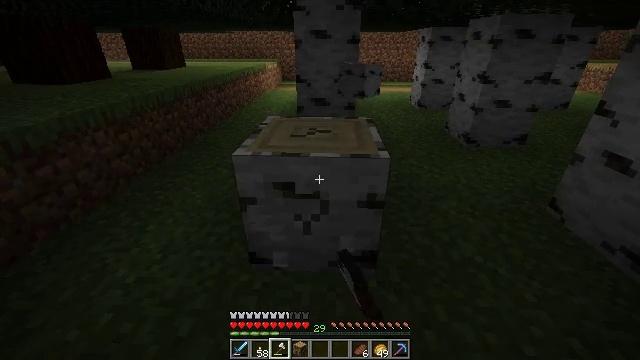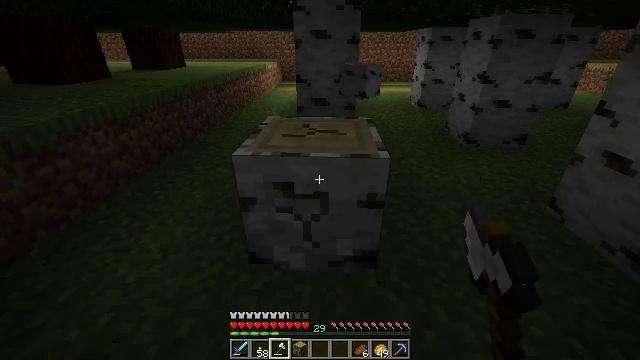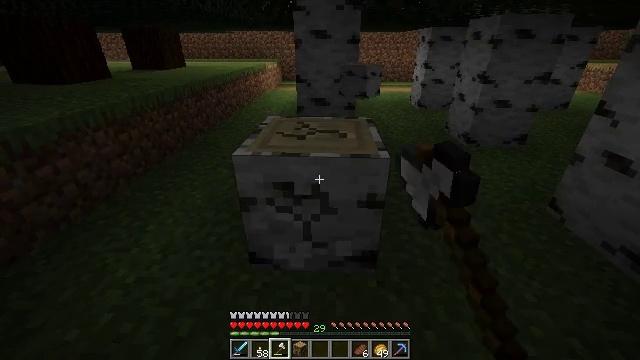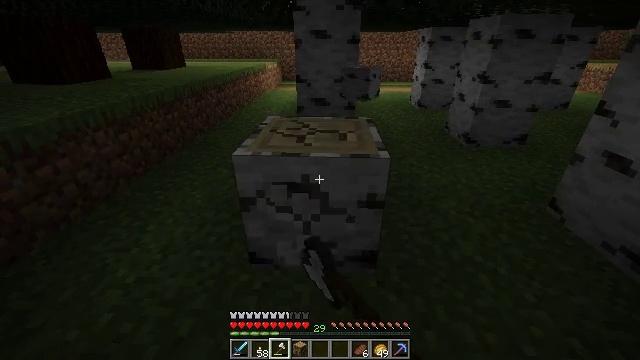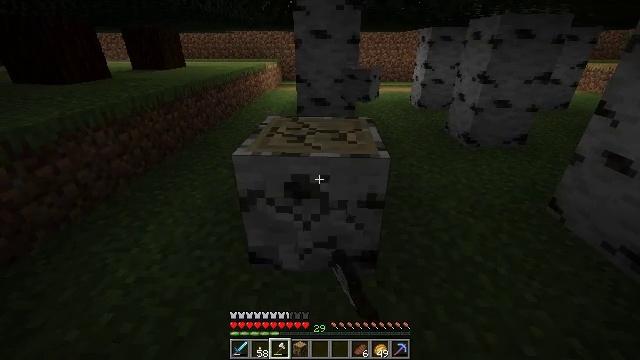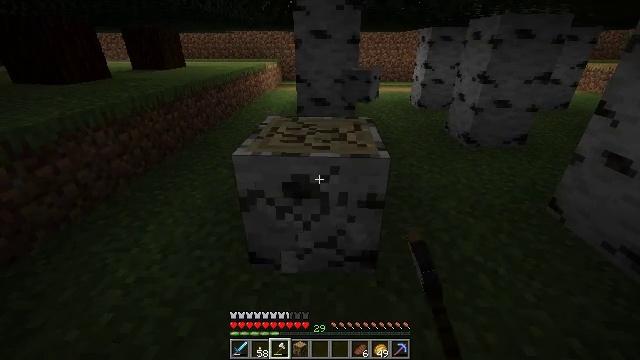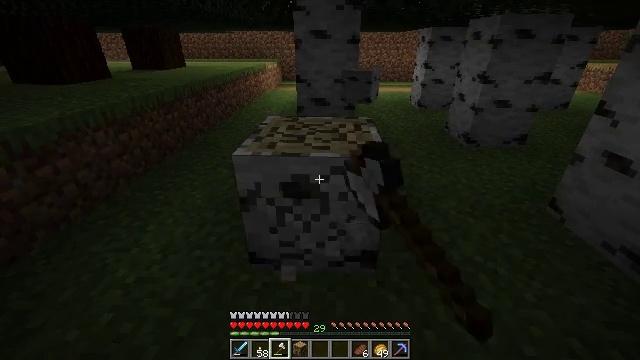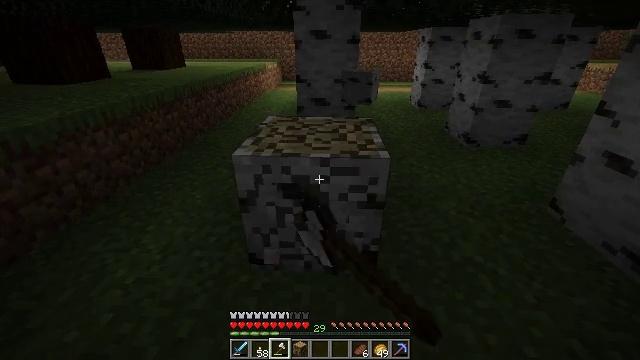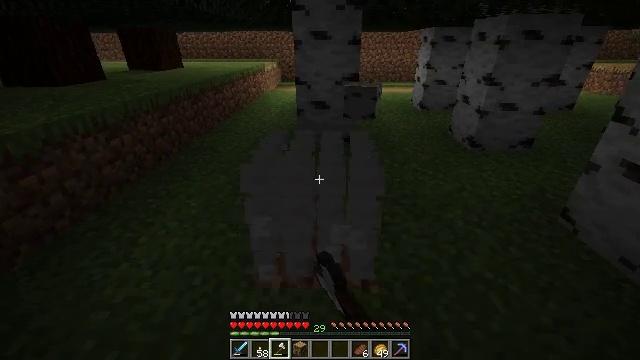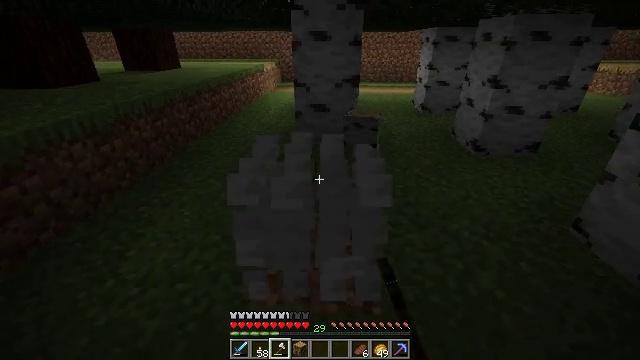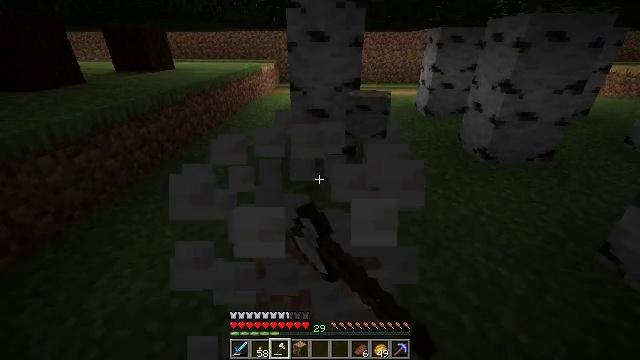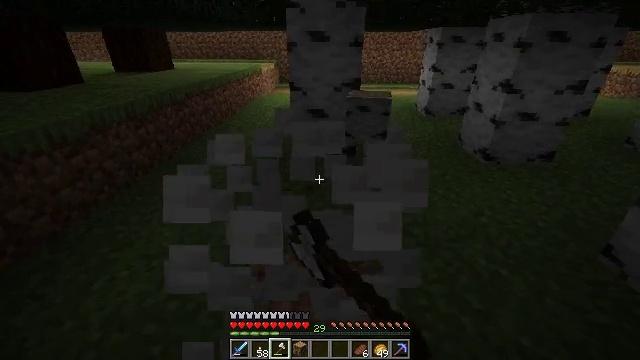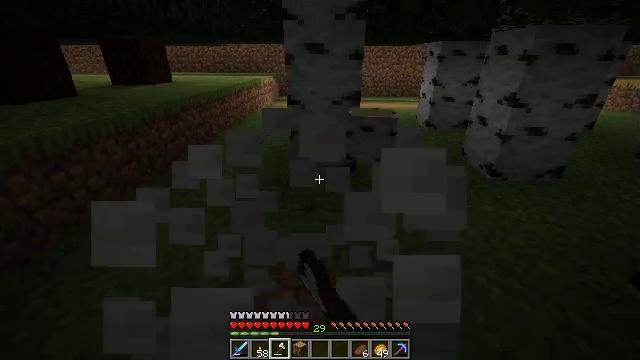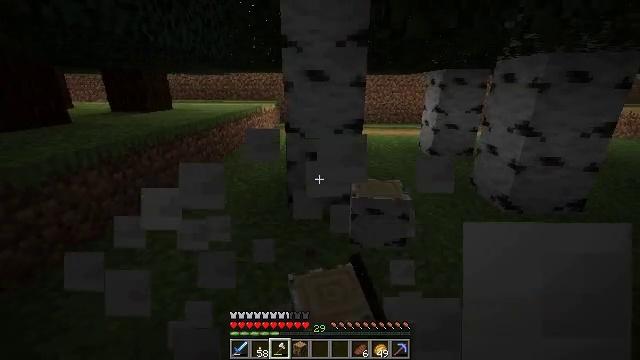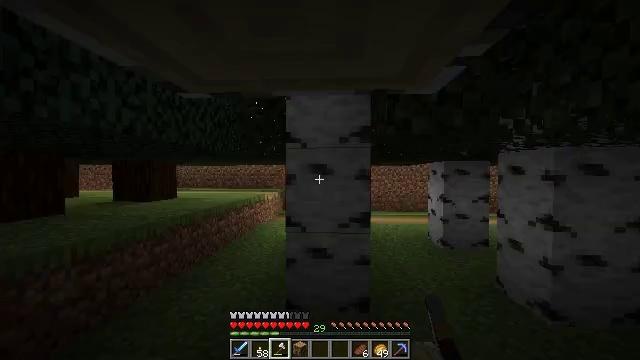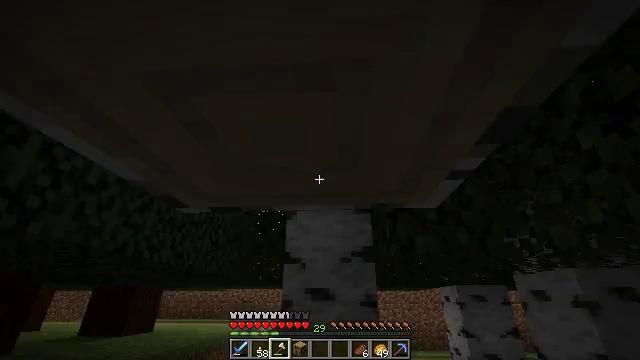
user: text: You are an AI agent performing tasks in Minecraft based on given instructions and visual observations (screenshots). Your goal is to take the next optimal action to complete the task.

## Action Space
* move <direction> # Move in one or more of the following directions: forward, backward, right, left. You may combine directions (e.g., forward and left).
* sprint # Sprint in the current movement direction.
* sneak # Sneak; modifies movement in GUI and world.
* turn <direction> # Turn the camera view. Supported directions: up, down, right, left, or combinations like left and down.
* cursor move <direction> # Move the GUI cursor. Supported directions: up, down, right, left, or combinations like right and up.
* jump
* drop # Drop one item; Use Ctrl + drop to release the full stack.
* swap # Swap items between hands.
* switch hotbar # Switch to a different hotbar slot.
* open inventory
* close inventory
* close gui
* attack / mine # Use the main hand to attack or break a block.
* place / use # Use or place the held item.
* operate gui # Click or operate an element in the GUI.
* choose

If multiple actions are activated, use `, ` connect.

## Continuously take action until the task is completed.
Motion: motion action
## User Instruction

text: Use your axe to get birch logs.
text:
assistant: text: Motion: attack / mine
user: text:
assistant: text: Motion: attack / mine
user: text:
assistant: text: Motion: attack / mine
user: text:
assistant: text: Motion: attack / mine
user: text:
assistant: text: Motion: attack / mine
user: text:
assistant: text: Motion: attack / mine
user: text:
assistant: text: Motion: move forward, attack / mine
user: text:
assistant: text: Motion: move forward, attack / mine
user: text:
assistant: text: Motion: move forward, attack / mine
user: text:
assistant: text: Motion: move forward, attack / mine
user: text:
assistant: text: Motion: move forward
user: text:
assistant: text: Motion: move forward, turn up
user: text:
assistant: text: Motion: move forward, turn up
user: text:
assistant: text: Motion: move forward, turn up
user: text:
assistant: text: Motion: turn up
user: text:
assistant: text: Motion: turn right and up
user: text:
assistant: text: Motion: turn right and up, attack / mine
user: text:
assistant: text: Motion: turn up, attack / mine
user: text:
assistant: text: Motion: turn up, attack / mine
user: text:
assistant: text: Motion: attack / mine
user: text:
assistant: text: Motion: attack / mine
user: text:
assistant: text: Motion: turn right, attack / mine
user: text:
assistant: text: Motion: turn up, attack / mine
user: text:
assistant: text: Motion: attack / mine
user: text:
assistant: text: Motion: turn left and down, attack / mine
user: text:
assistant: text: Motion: attack / mine
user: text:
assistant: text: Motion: attack / mine
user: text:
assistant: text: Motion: attack / mine
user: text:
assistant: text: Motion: attack / mine
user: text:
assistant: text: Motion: attack / mine